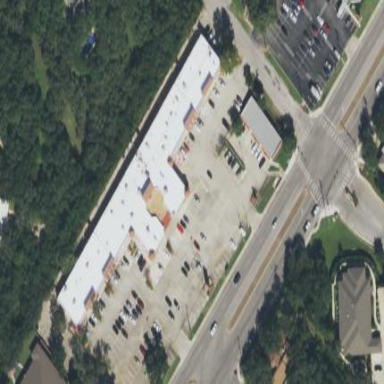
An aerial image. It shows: Retail area.